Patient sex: M
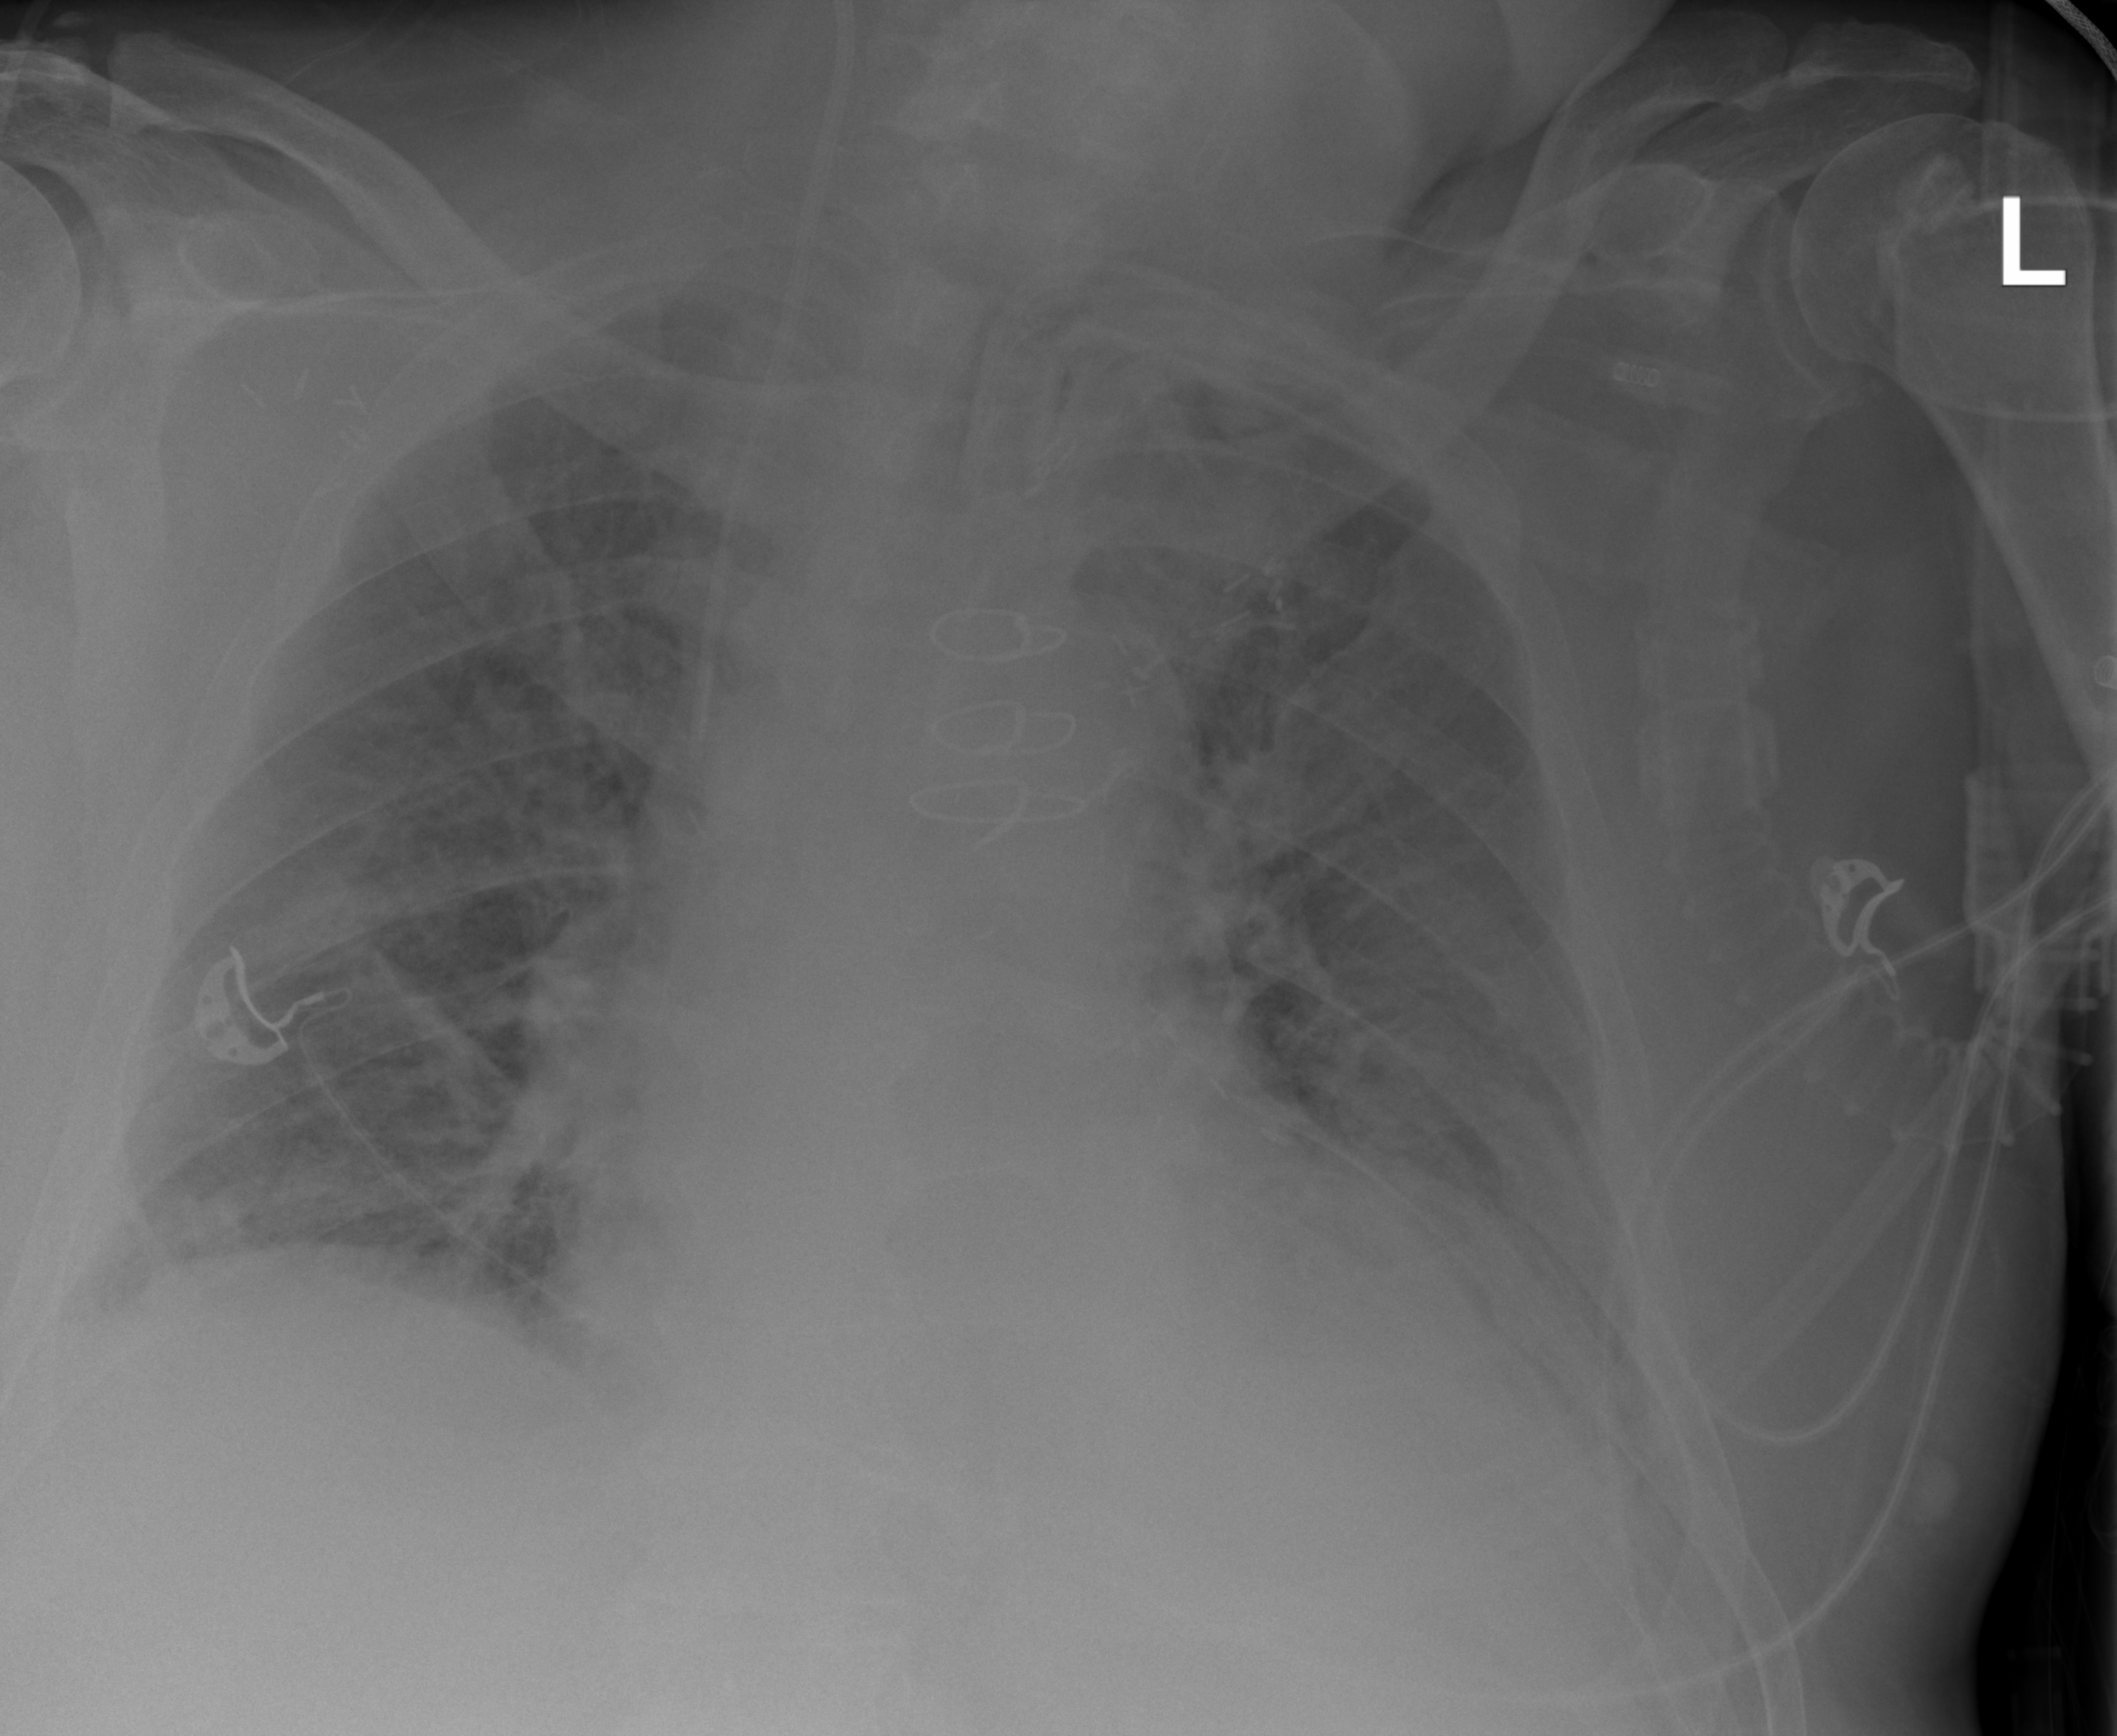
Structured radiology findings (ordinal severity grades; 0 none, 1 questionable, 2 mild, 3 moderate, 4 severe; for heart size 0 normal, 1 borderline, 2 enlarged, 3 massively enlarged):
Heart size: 2
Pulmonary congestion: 2
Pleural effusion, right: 1
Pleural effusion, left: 2
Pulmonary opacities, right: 1
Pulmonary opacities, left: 1
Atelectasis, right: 2
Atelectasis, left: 3